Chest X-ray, PA view. Patient: 47 years old, sex F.
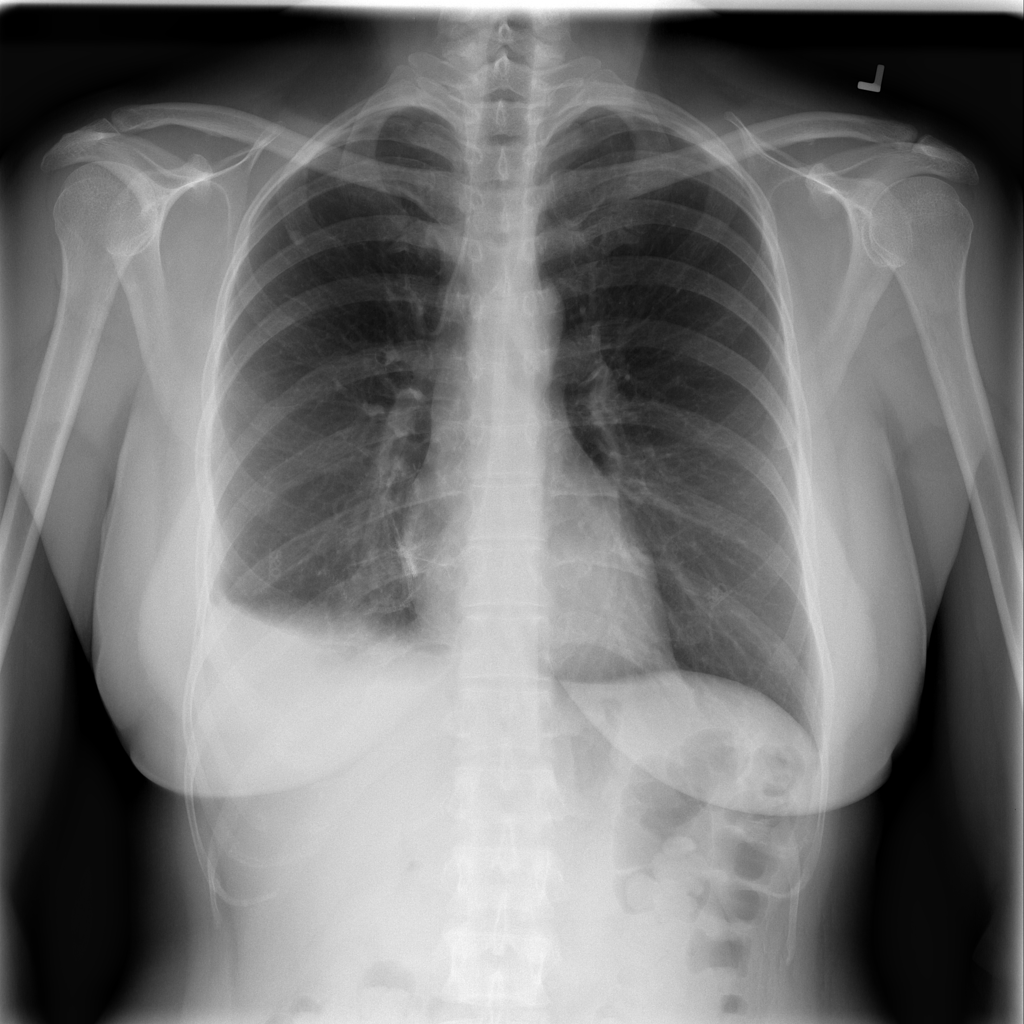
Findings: No Finding